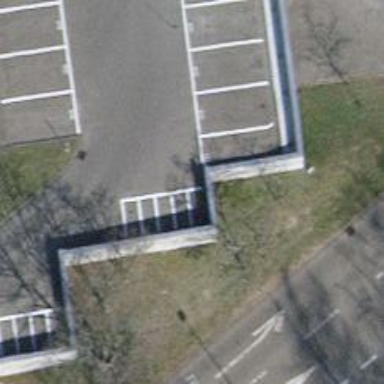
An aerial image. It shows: Motorcycle parking facility.